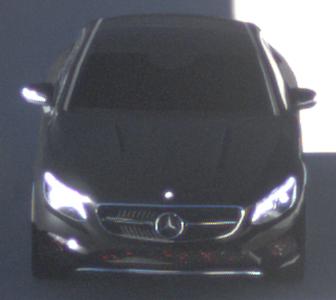
Make: Mercedes-Benz
Model: S 400 Coupé
Detailed model: S-Class (217) Coupé
Model produced from: 2015/10
Model produced until: 2017/09
Doors: 2
Color: black
Road condition: dry road
Daytime: morning or afternoon
Contrast: high contrast